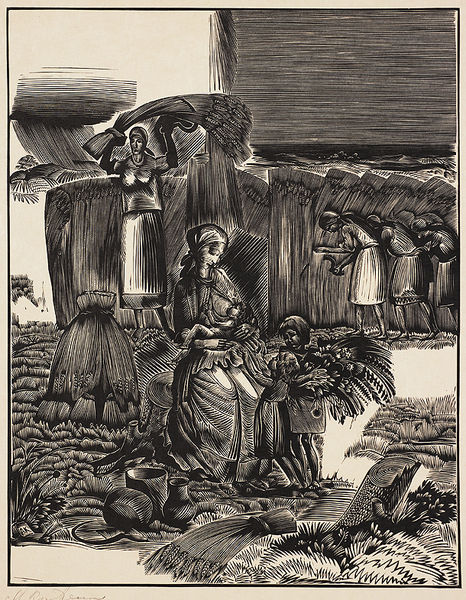
Titel: The Harvest
Künstler: Aleksei Kravchenko
Standort: Amherst (Massachusetts, USA)
Institution: Mead Art Museum, Amherst College
Schlagwörter: crown, gathering, men, white, women, black, dress, figures, gray, grey, lady, old, print, pot, woodcut, wood, sad, food, tree, field, girl, boy, child, grass, plants, drawing, mother, etching, graphic, illustration, sketch, virgin, breast, children, stump, family, ink, pots, vases, tint, boot, animal, farm, farmer, mug, baby, work, kids, farmers, carry, carrying, maria, worker, cut, son, scythe, beast, russia, workers, tools, hay, daughter, slave, agriculture, sketch\, corn, wheat, farming, infant, nursing, stack, harvest, slaves, baskets, ernte, gather, stroh, crops, arbeiter, jar, breastfeeding, woodblock, cutting, crocodile, pitchers, grain, harsh, jugs, getreide, sacks, stalks, sheaves, bale, downtrodden, seeds, ariculture, hand tool, gleen, glean, cereal, owheat